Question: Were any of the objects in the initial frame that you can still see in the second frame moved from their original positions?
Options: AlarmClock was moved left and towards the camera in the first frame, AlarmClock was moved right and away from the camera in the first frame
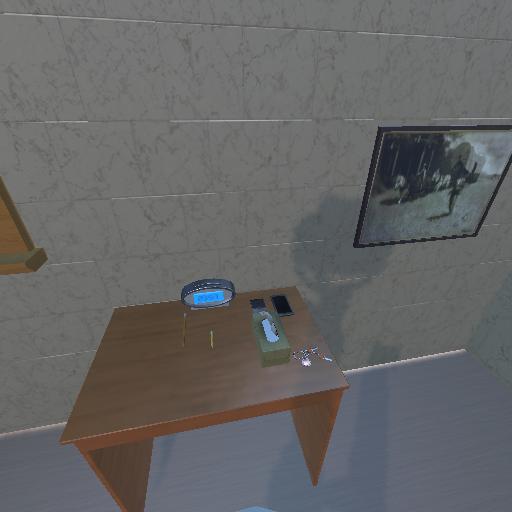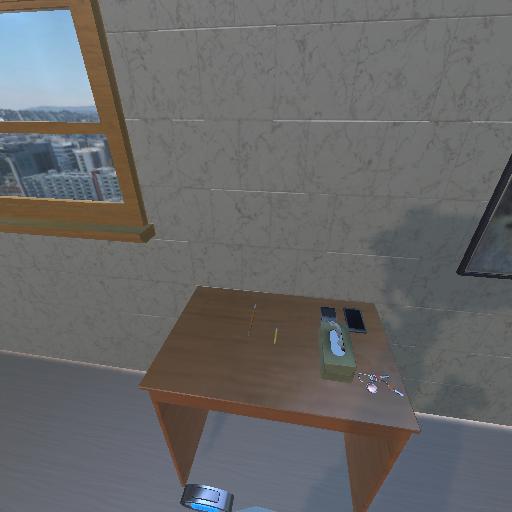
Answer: AlarmClock was moved left and towards the camera in the first frame